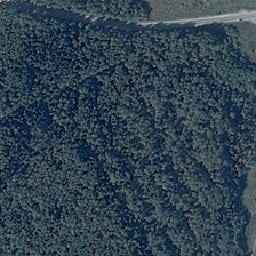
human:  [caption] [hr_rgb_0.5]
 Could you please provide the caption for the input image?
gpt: There is a road near the forest.

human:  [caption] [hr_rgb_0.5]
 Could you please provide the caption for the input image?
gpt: There is a road beside the woods.

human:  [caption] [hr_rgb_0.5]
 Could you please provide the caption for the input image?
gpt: There is a road by the forest.

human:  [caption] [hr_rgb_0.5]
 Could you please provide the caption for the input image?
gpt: There's a road near the forest to.

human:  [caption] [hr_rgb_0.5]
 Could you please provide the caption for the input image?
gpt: There is a road by the forest.